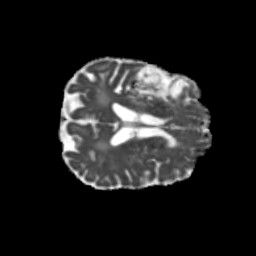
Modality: MD
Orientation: axial
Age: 75
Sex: male
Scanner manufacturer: siemens
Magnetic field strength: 3 T
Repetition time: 5.25 s
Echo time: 0.08 s